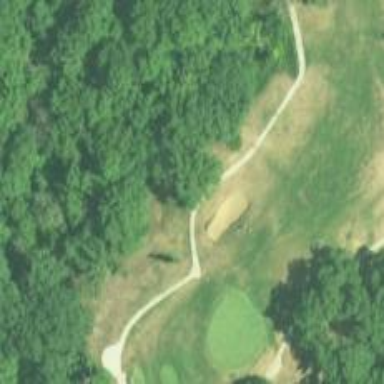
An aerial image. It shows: Service road used as golf cart path.